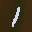
Label: 1